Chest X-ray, PA view. Patient: 47 years old, sex F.
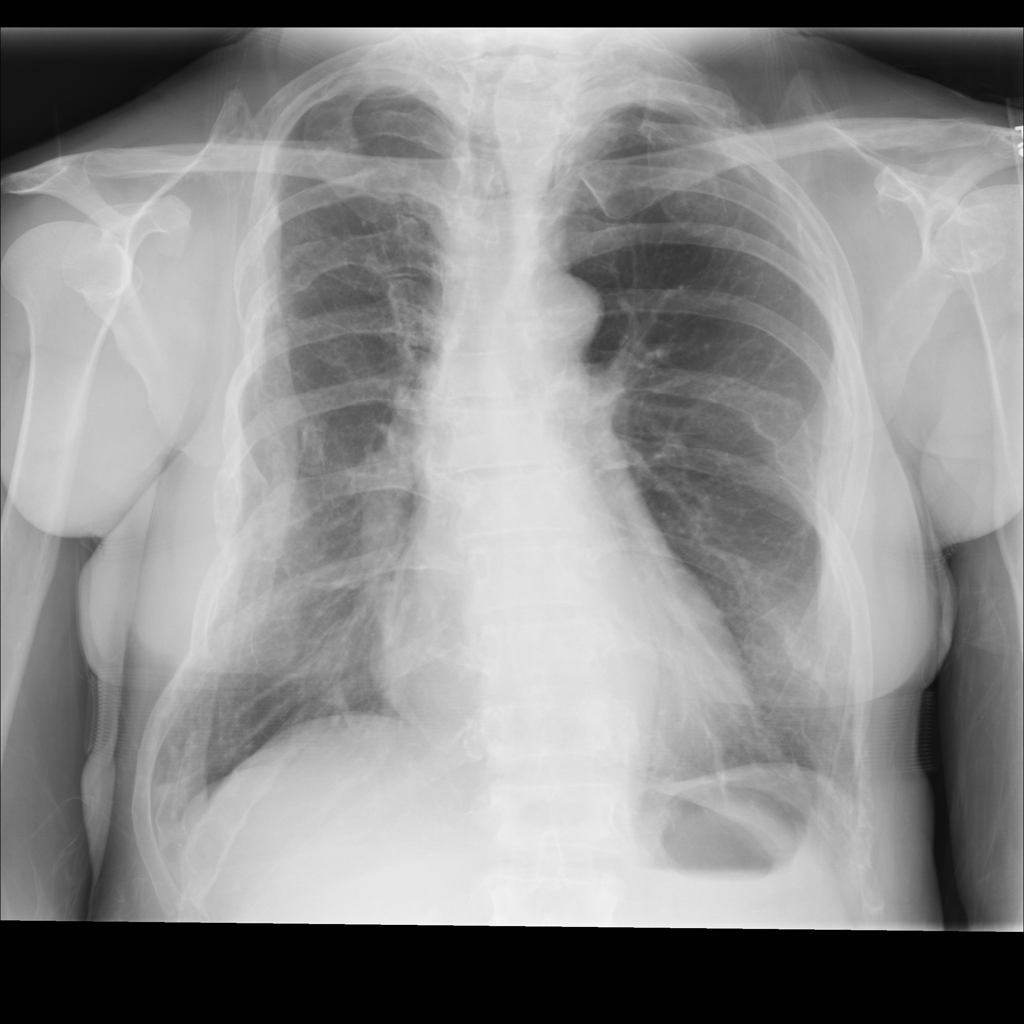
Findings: No Finding